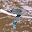
Label: 7